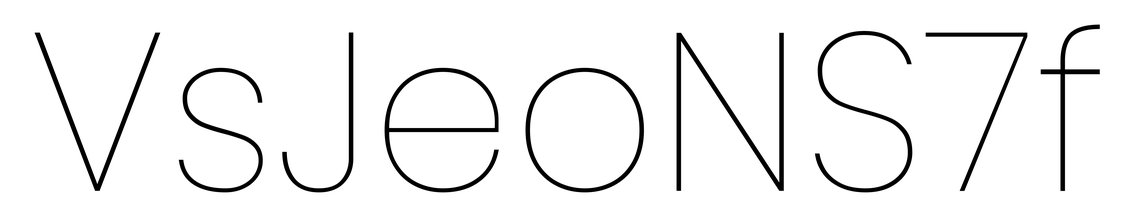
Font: Poppins-Thin